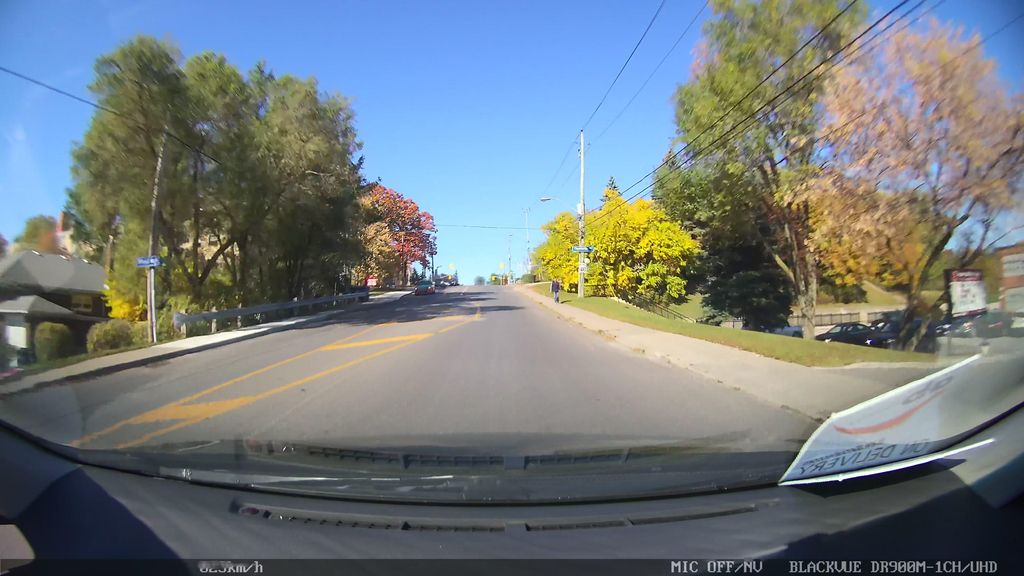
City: toronto